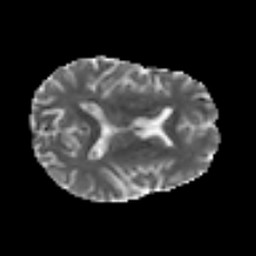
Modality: MD
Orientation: axial
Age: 38
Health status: ill
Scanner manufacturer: philips
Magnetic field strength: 3 T
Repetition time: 9 s
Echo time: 0.127 s